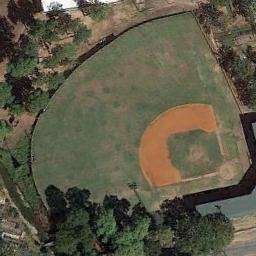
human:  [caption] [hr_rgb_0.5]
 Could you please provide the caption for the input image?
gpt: A baseball diamond is surrounded by many trees .

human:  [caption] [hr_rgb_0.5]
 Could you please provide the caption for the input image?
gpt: A baseball diamond surrounded by some trees .

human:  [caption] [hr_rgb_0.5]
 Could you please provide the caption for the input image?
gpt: There is a baseball diamond in the grass surrounded by the houses and forests .

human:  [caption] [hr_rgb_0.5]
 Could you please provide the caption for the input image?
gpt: There is a railway near the baseball field .

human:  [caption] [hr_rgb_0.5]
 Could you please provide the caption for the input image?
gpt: Lots of trees are beside the  baseball diamond .